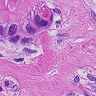
Metastatic tissue present: yes